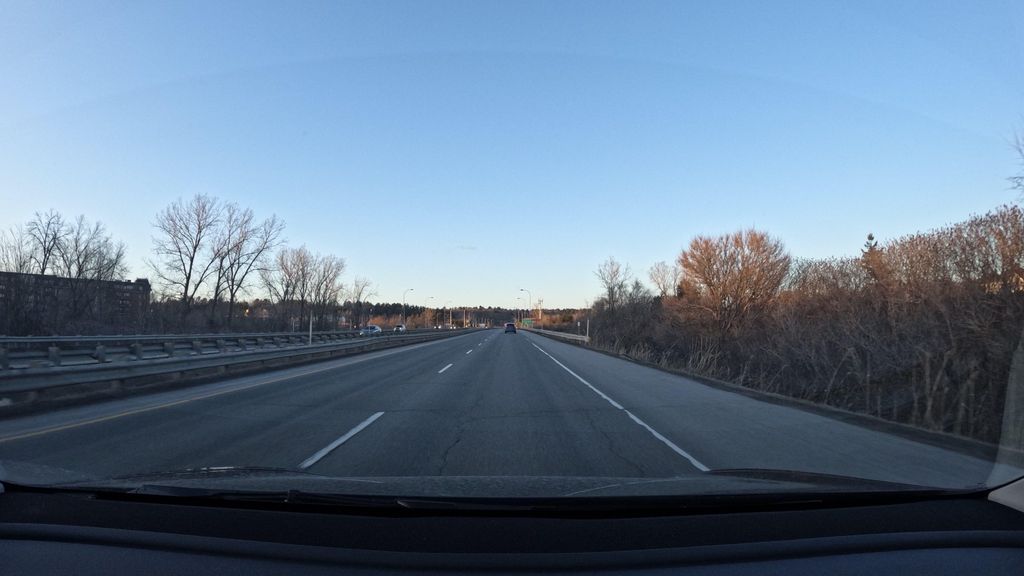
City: montreal